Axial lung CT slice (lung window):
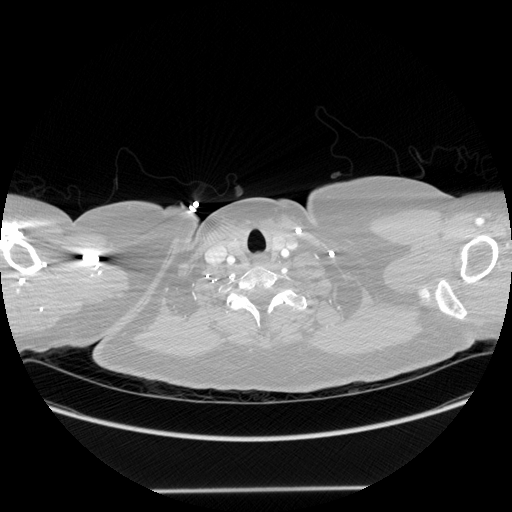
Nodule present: no